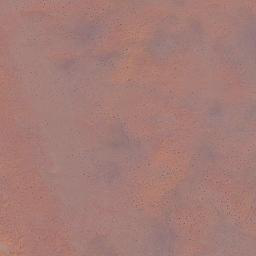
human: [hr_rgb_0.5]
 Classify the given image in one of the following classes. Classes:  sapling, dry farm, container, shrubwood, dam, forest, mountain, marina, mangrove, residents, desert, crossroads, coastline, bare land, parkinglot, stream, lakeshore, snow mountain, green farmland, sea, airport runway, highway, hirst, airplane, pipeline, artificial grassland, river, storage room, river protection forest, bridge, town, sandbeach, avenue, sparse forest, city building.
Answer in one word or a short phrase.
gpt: desert